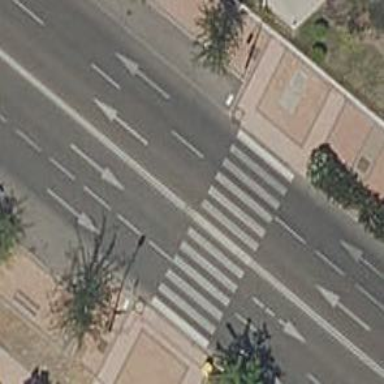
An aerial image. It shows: Marked road crossing with visible markings.